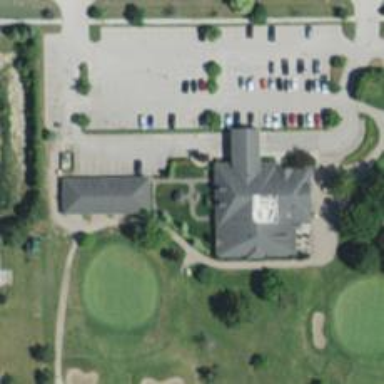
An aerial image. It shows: Pathway for golfing.